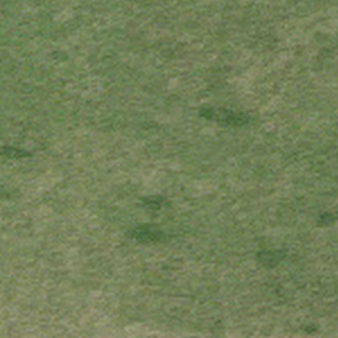
Label: other